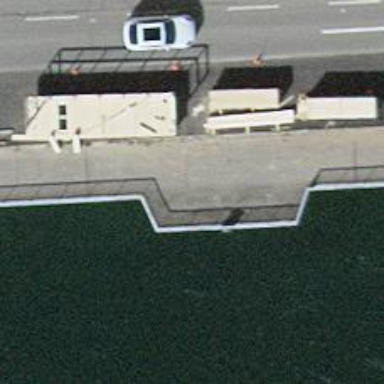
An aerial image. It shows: Bench for seating.